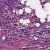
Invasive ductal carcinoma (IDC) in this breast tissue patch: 1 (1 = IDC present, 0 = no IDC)